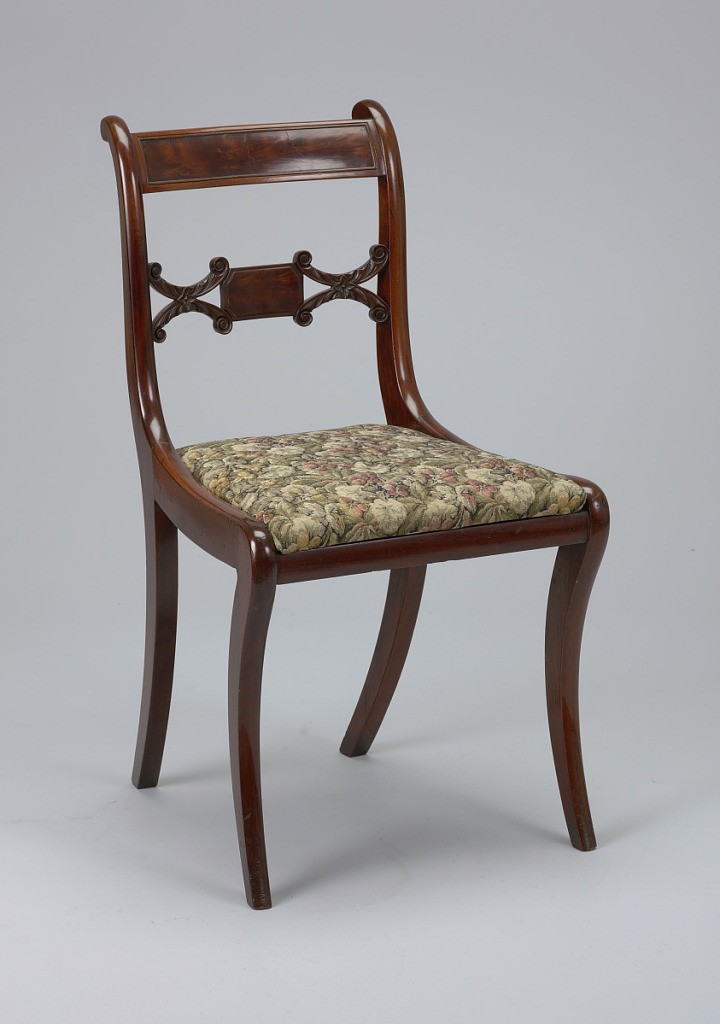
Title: Side chair
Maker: John Hewitt, American, 1777–1857
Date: ca. 1820
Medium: wood (mahogany, poplar), horse-hair upholstery
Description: Back legs flat-sided, front legs flat excepting rounded front face; legs curve outward toward bottom, and back legs incline toward each other at bottom. Corner posts of back in a double curve terminating at top in an elementary volute form. Flat top rail bowed toward back, slightly arched, with a rectangular panel of inset veneer surrounded by beading. Splat horizontal, composed of small oblong carved with foliage, terminating in volutes. Seat flares from back to front with straight edges.